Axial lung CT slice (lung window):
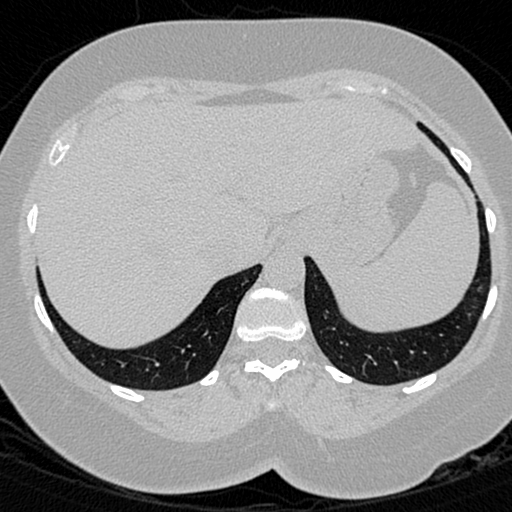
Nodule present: no